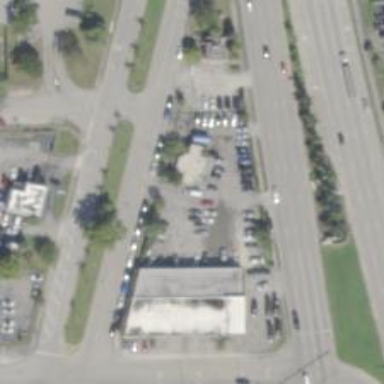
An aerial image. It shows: Car rental service.